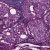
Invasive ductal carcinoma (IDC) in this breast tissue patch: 0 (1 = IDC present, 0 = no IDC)